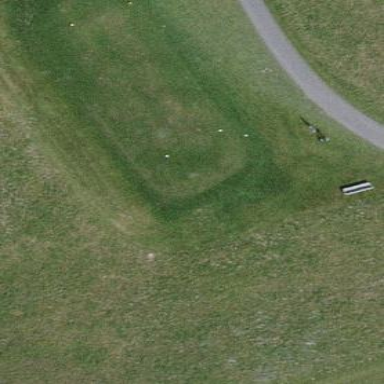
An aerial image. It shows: Grass area designated as golf tee.